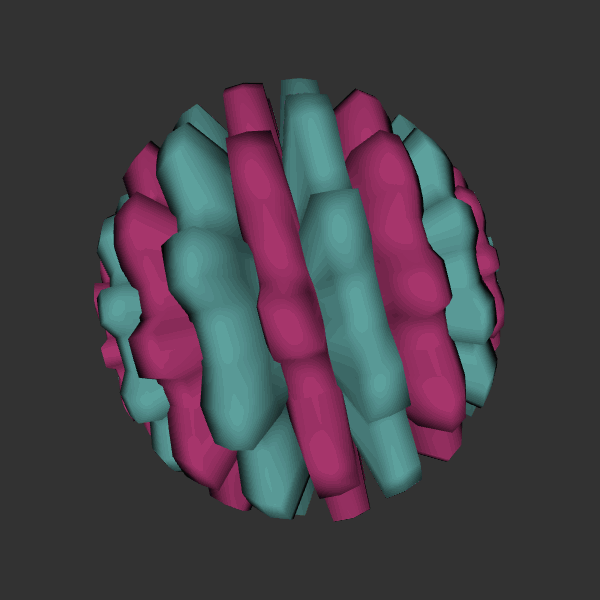
Background: dark